Question: I have a list of blocks, when I append an image to any element of the list others go down
here is HTML:
'''
<ul class="small_slides">
<li>
<img src="../images/icons/add_2.png" class="open_popup" status="off">
</li>
<li>
<img src="../images/icons/add_2.png" class="open_popup">
</li>
...................
</ul>
'''
here is js code:
'''
function some_event() {
var index = $(this).parent().parent().parent().attr("index");
var small_slides_child = $(".small_slides li:nth-child("+index+")");
$("#main_slide, .small_slides li:nth-child("+index+")").append("<img src='"+src+"' class='img_slide'>");
small_slides_child.css({"border":"1px solid #000000", "box-shadow":"0px 0px 0px 2px #696969"});
small_slides_child.append("<img src='../images/icons/add_2.png' class='add_2'>");
}
'''
and the css code:
'''
.small_slides li {
display: inline-block;
width: 125px;
height: 75px;
border: 3px dashed #808080;
background:#F5F5F5;
text-align: center;
margin-left: 40px;
margin-top: 20px;
cursor: pointer;
}
'''
here it is...

I really can't understand why does it happen, thank you for your help and advices!
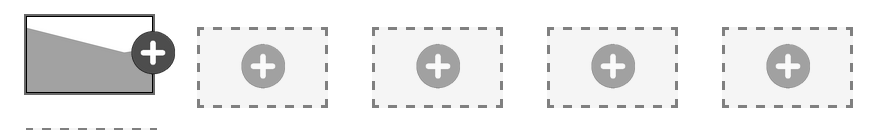
Answer: Try this:
'''
.small_slides li {
vertical-align:top;
.....
}
'''